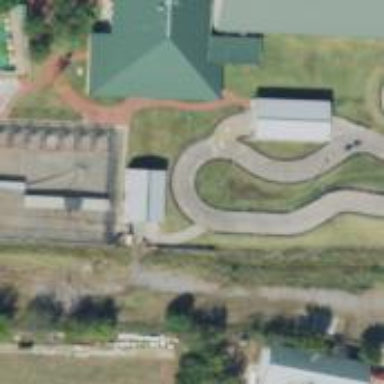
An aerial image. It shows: Karting raceway for sports activities.